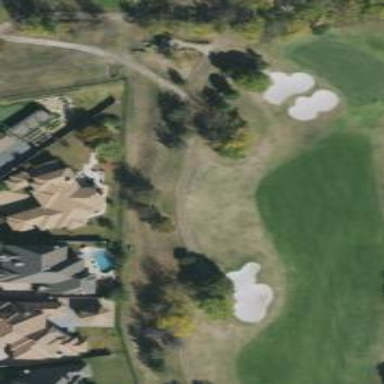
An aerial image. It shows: Path for golf carts.